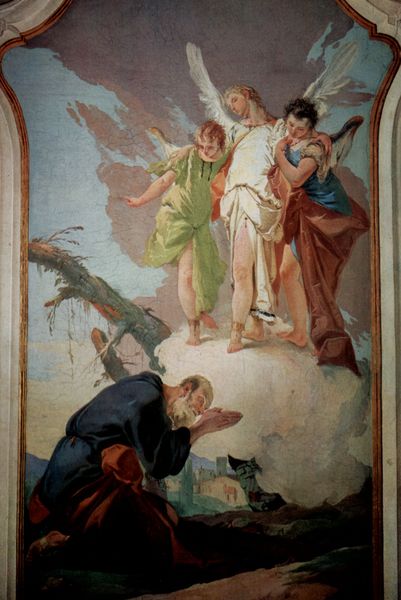
Titel: Die Erscheinung der Engel vor Abraham
Künstler: Giovanni Battista Tiepolo
Standort: Udine
Institution: Museo Diocesano e Gallerie del Tiepolo
Schlagwörter: baum, berg, blau, dunkel, felsen, flügel, gemälde, hand, himmel, kopf, mann, schatten, weiß, wolken, aquarell, bäume, frauen, gelb, grün, landschaft, stadt, braun, frau, grau, hell, kleid, licht, orange, schwarz, szene, gürtel, haus, rot, schnee, tuch, wiese, wolke, malerei, alt, bart, wand, barock, bibel, falten, gesicht, mensch, rahmen, stein, tot, vollbart, bild, hände, innenraum, vorhang, öl, ast, baumstamm, erde, häuser, natur, stamm, kirche, boden, geistlicher, gold, kutte, mantel, drei, kind, rokoko, fliegen, kinder, engel, putte, bein, man, dorf, mauer, lila, violett, architecture, blue, church, hands, men, oil, priest, red, religious, robes, white, window, women, black, dress, dresses, dunkelblau, figurative, gefaltet, green, hair, old, painting, robe, three, wall, woman, wandmalerei, pink, stuck, brown, knie, wei, barfuss, alter, antike, greis, burg, glaube, kirch, religion, traum, knien, manschette, beten, gebet, altar, smoke, lanschaft, angel, angels, cloud, clouds, harp, heaven, sky, tree, kniend, mittelalter, kirchenraum, vision, priester, building, folded, head, house, mountain, nature, young, mönch, siedlung, erscheinung, death, heiliger, balu, deckengemälde, fresko, anbeten, gerafft, wandbild, decoration, frame, anbetung, betend, castle, color, paul, shadow, fabric, putti, apotheosis, beard, birds, martyr, old man, petrus, saint, youth, greise, fresco, baumstumpf, ange, wings, cloudy, storm, descent, himmelfahrt, drapery, love, city, menschen, bergmüller, arms, clothes, trunk, jesus, prayer, ceiling, art, ground, bald, foot, eremit, monk, betender, dynamic, legs, lanscape, tiepolo, apostel, god, mythical, christ, abraham, niederknien, shadows, wallpainting, vergebung, desert, dragon, sankt, abgestorben, dramatic, christian, joseph, rococo, saints, cherub, branch, begging, kneeling, narrative, biblical, pray, wing, dream, beg, danger, plead, sacred, gris, praying, cieling, pleading, altarpiece, stem, floating, earth, leg, hurt, weisser, arch angel, holy, ort, tree trunks, heavenly, kneel, conversion, michael, one, framed, at, villag, apostol, gabriel, elder, bue, sint, tree branch, blie, worship, anfel, lifted, limb, theophanie, ascending, aengel, skies, authority, har[, archangels, sid, alar, saint paul, converting, ribe, ribes, semitic, imaginary, wangbild, fresca, san peter, hau7s, engel#wolke, natyre